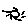
Label: sun